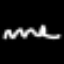
Label: squiggle